Question: I am running the ggbiplot package to run a PCA analysis of my data. Data are organized as rownames as the names of the samples and 4 columns with data.
But there are many rows, more than 1000.
When running ggbiplot I get this graphic shown below, which is nicely separating my data
[
As you can see samples names are stuck together so they are not easily recognized, and I would like to extract the rownames containing every sample of these 9 groups to get an idea of what is separating these data. One idea is to extract data using a determined range of the X and Y axis
Is there any way to get it?
ggbiplot is working with a "prcomp" class file
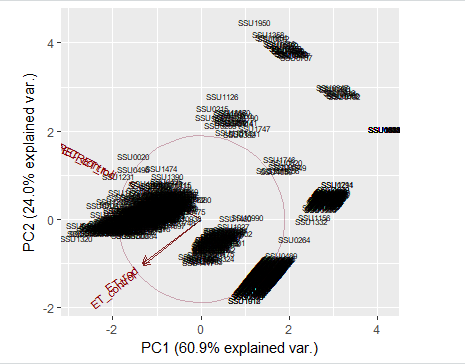
Answer: help visualize data along principal axis along the direction of maximum variance. Therefore, detecting clusters becomes easier (like in your ).
But to identify a data point/ row to a particular cluster, you need to run a clustering algorithm. As your data seems to have non-overlapping clusters any clustering algorithm should do. But, as you already know how many clusters you need and have a certain idea about cluster centers along the principal axis, I would recommend going for run algorithm ( for your analysis) and it will provide you an integer vector specifying which data point belong to which of the 9 clusters.
It should easily work even if you run a directly on the as you have initial guess about the from the above .